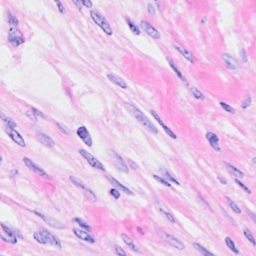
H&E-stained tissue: Breast